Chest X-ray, PA view. Patient: 46 years old, sex M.
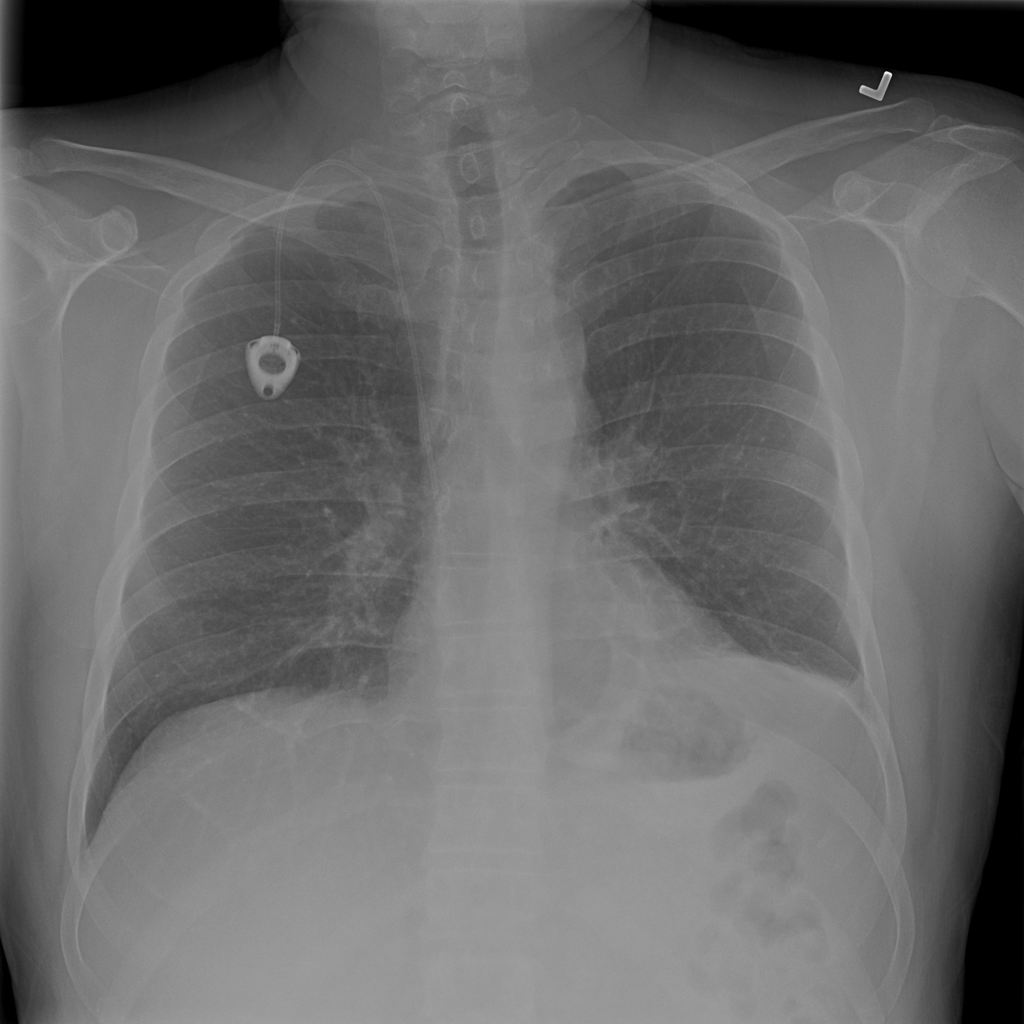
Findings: Atelectasis